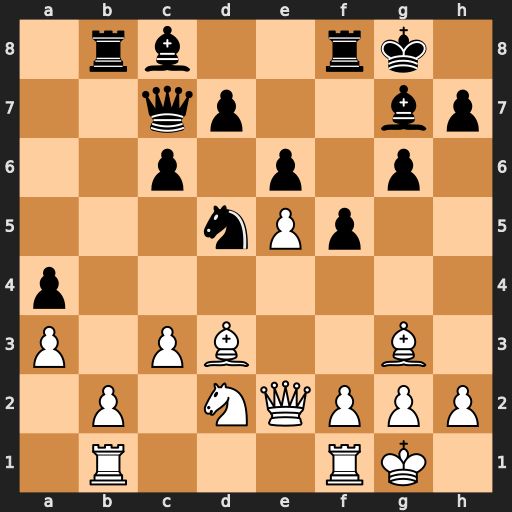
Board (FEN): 1rb2rk1/2qp2bp/2p1p1p1/3nPp2/p7/P1PB2B1/1P1NQPPP/1R3RK1
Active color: w
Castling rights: -
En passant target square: f6
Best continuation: exf6 Nf4 Bxf4